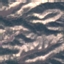
Land use / land cover: HerbaceousVegetation